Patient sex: F
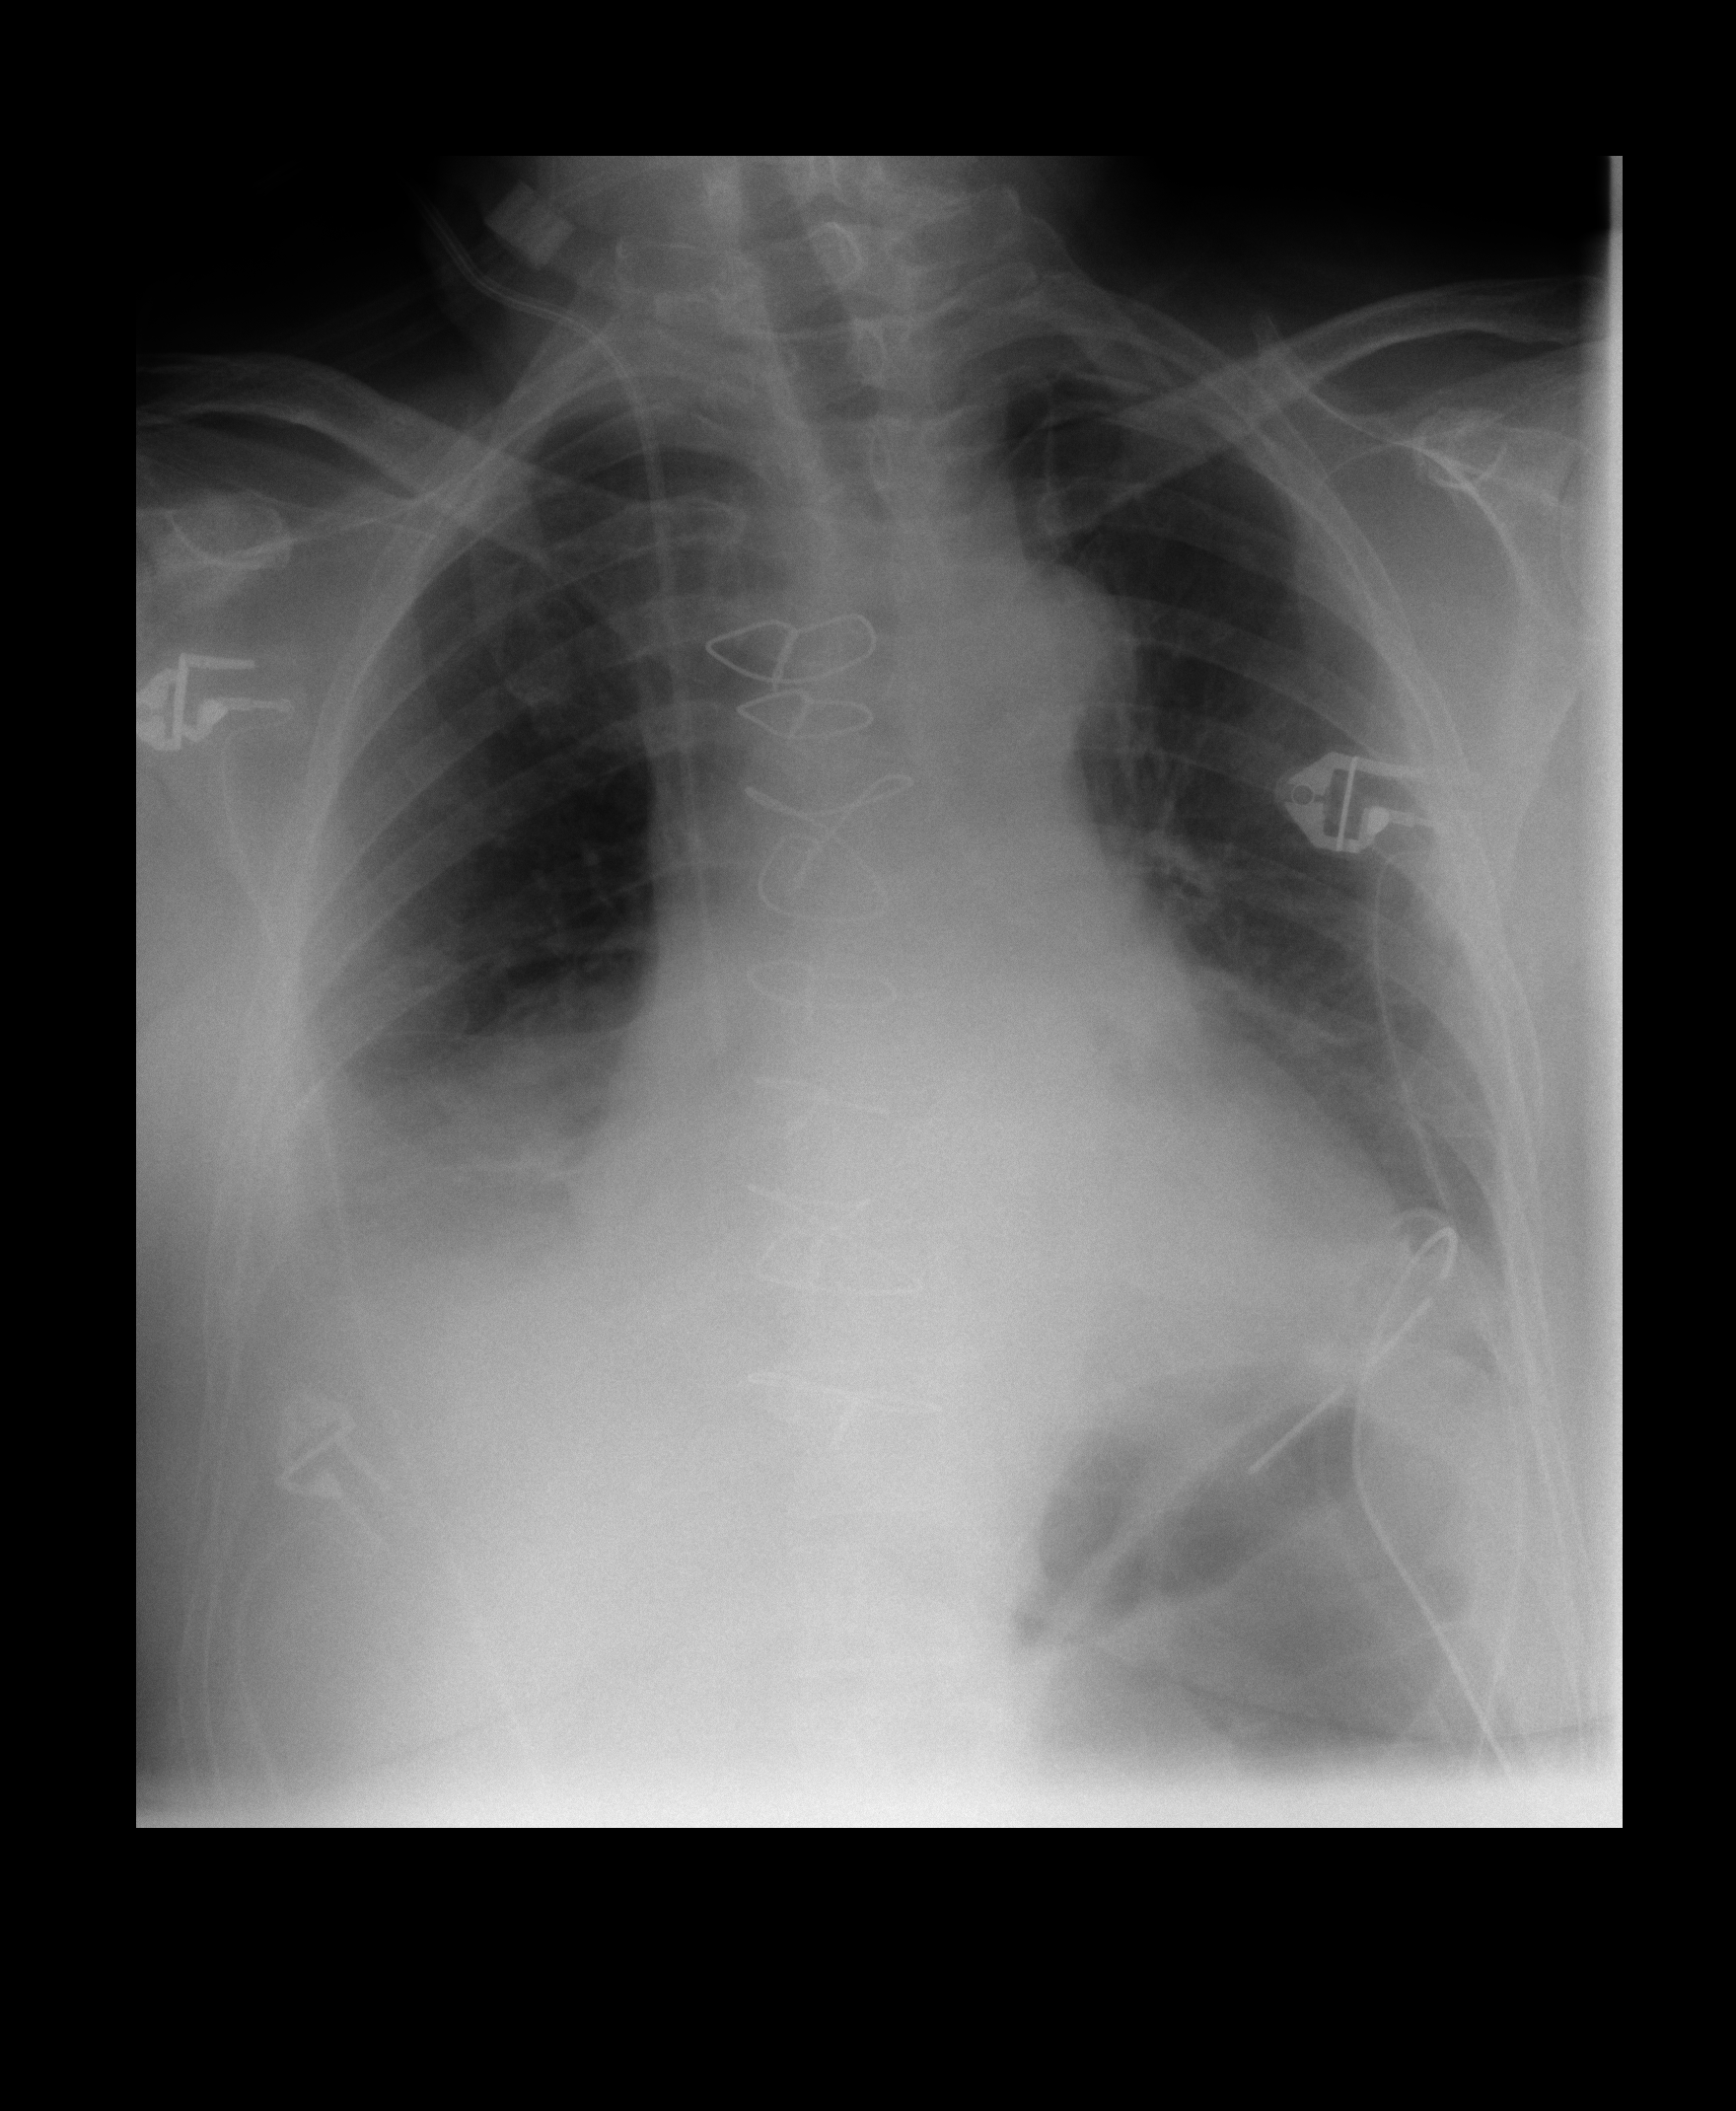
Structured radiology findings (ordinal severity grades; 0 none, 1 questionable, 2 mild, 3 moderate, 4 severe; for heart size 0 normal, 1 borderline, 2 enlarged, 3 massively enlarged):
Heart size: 2
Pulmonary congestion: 2
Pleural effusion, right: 2
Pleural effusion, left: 0
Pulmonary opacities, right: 0
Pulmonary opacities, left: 0
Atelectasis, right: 2
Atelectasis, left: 2